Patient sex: M
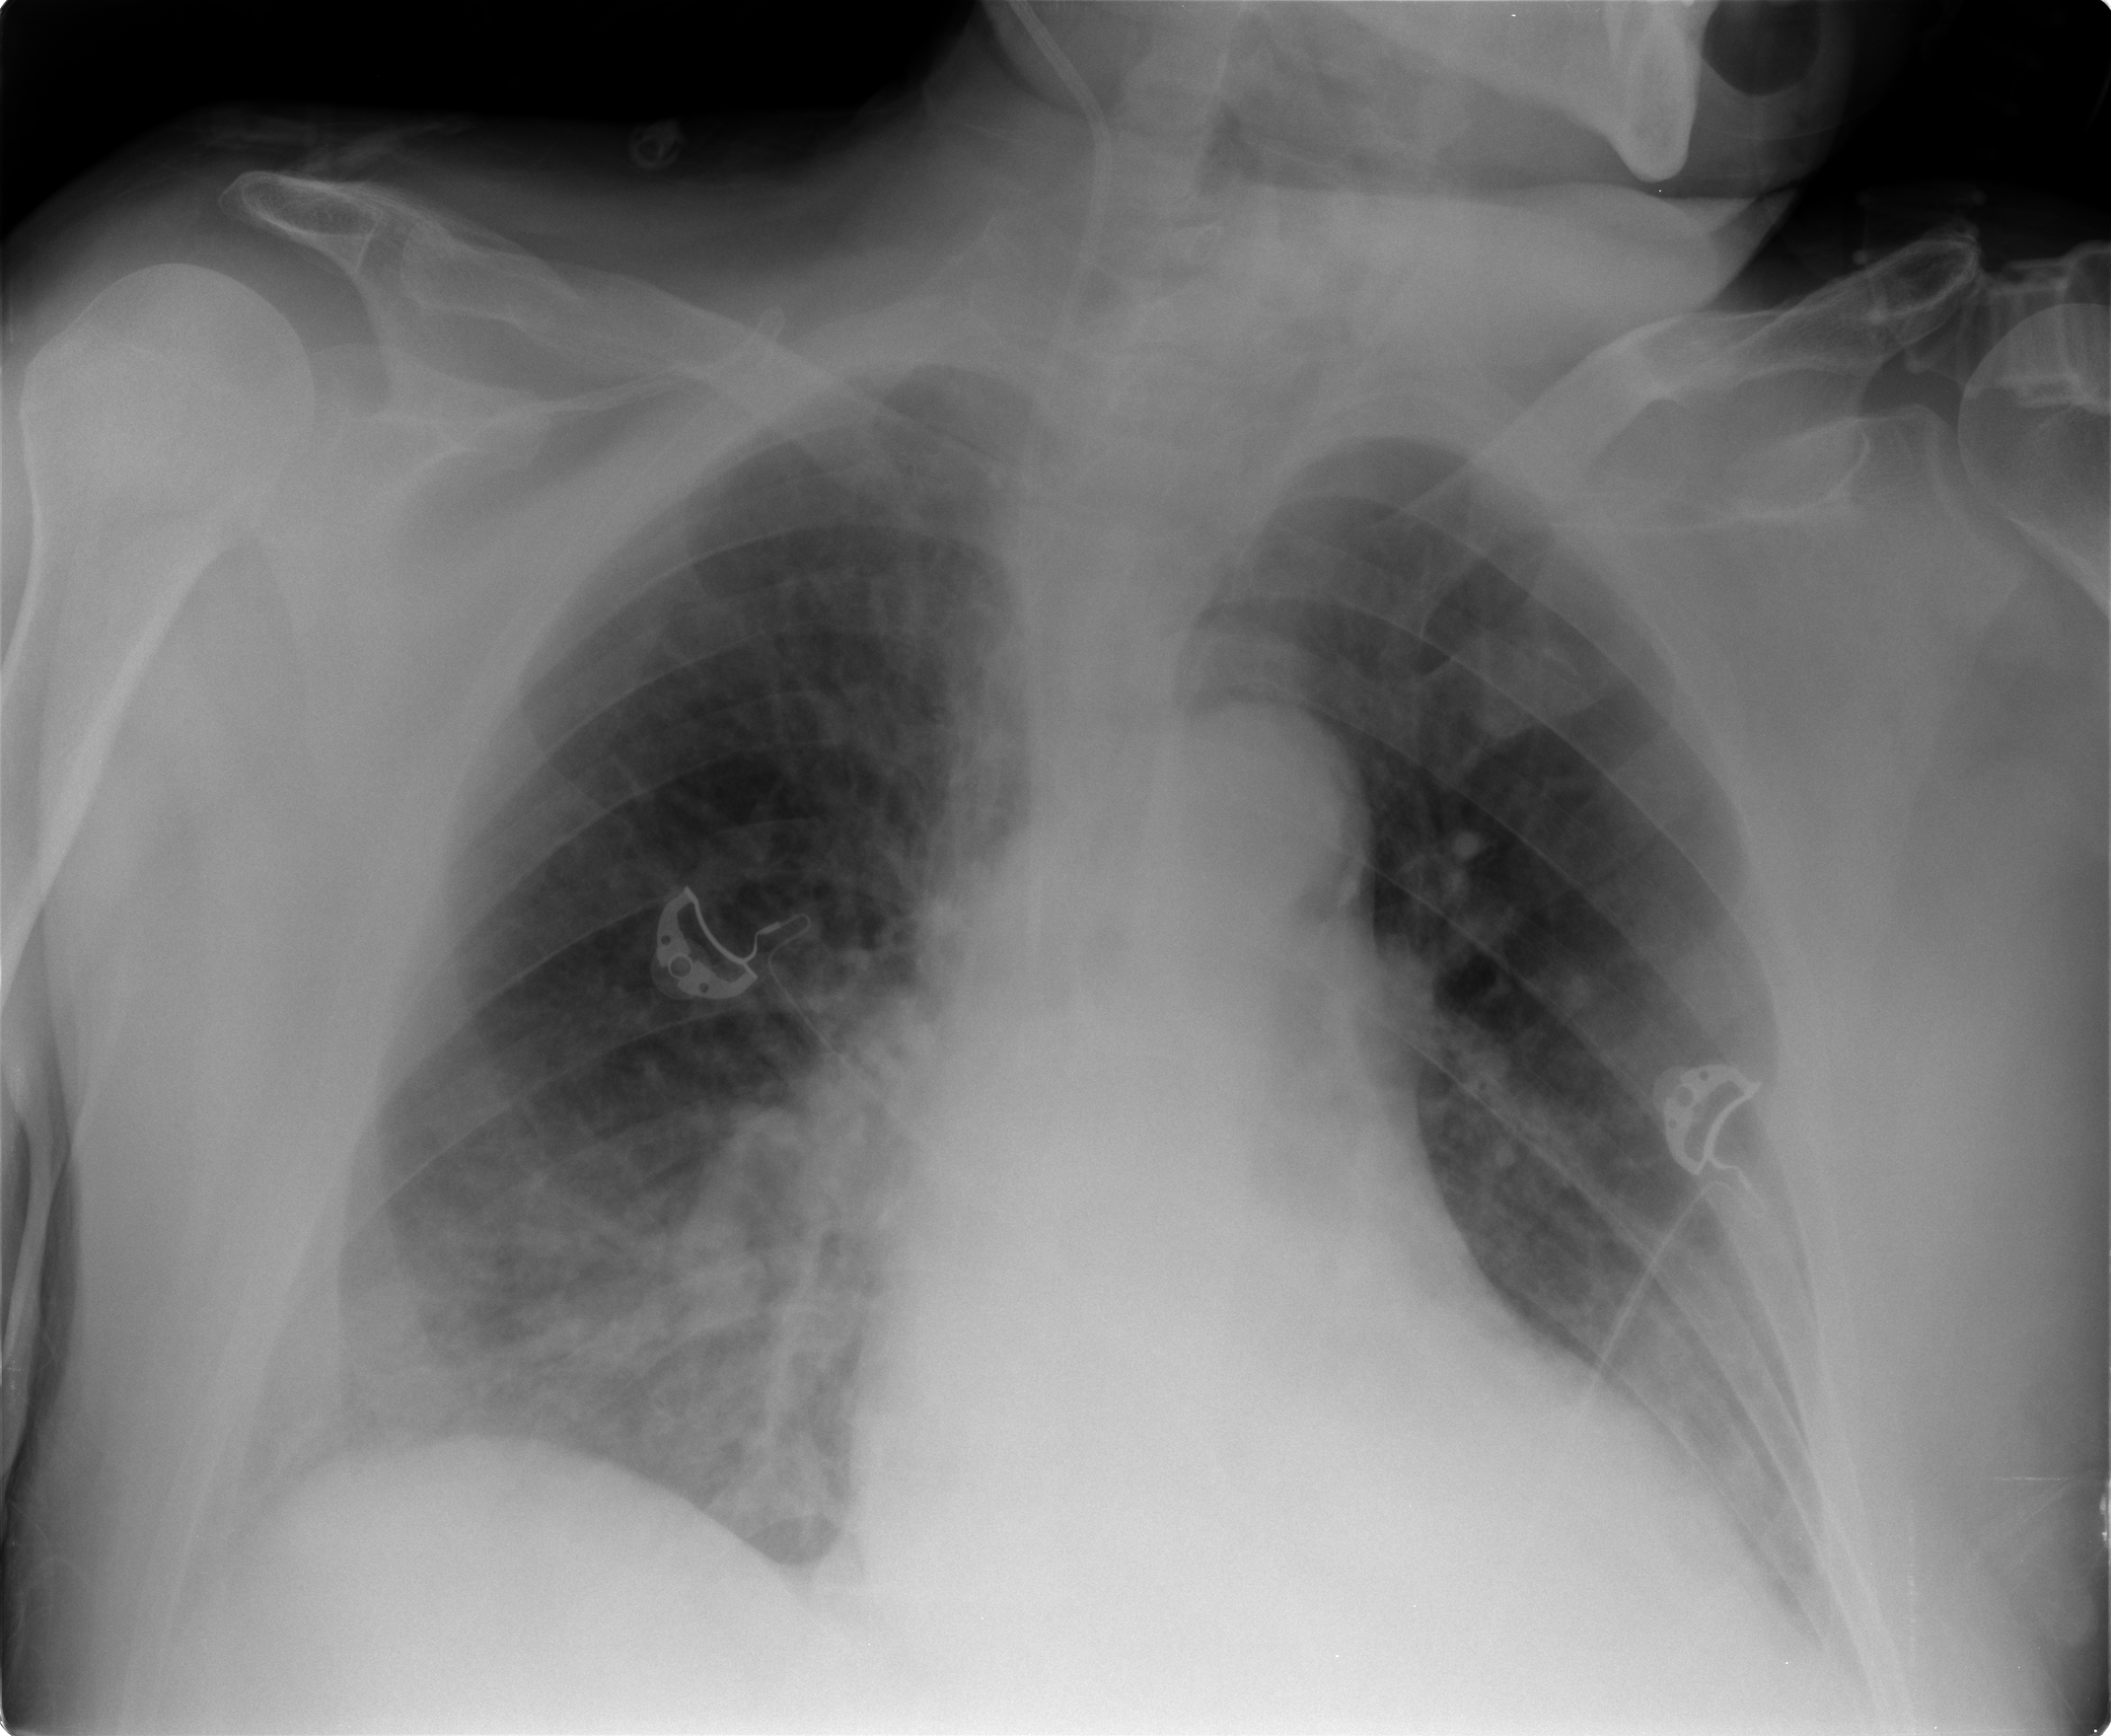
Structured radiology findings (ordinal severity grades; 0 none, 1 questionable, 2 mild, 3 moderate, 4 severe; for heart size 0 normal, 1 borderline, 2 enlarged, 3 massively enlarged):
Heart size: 1
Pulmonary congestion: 2
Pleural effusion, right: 1
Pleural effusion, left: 1
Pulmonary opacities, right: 2
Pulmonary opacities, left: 0
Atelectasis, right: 2
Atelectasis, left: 2